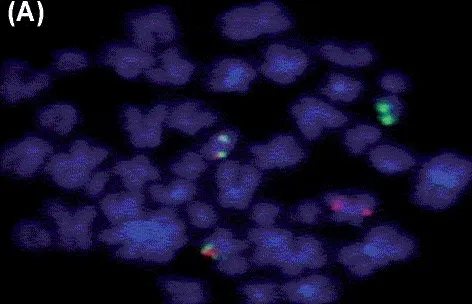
(A) A metaphase cell following FISH with LSI AML-ETO (Abbott Molecular, USA).
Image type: pathology (fish)